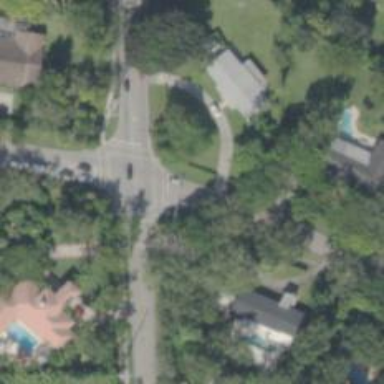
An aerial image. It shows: Marked road crossing.